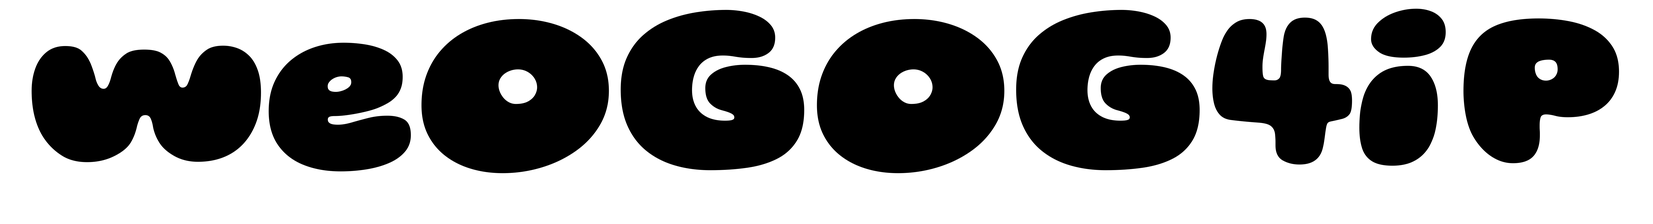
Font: Gluten_Black